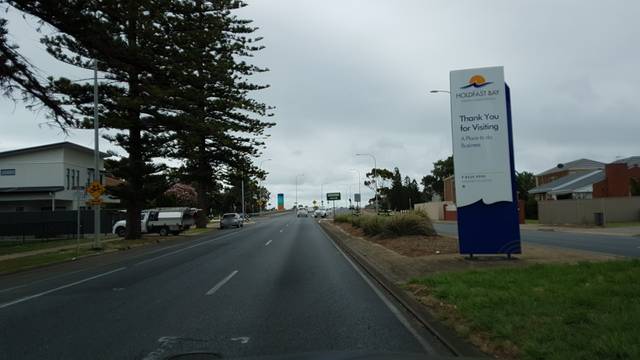
Region: Australia
Coordinates: -34.965, 138.517